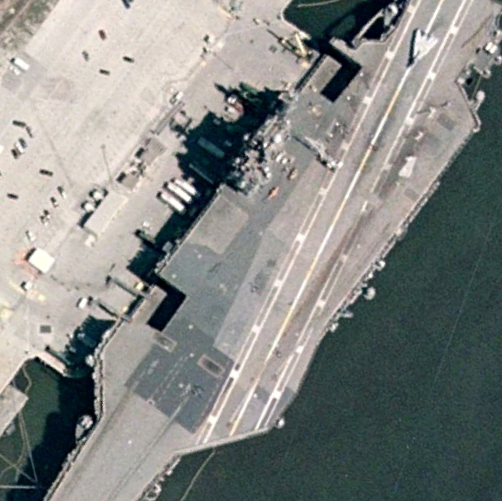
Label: aircraft_carrier